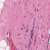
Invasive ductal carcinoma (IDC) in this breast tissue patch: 0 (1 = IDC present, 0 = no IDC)